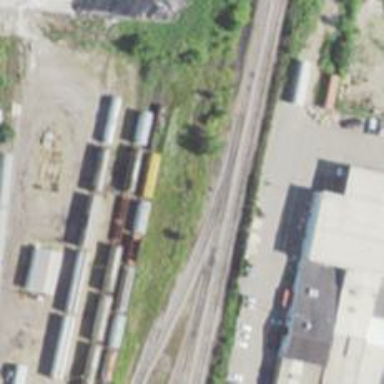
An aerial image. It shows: Abandoned railway yard is depicted.